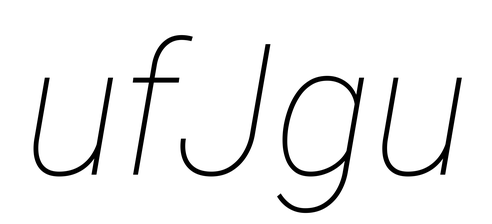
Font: Roboto-Italic_Thin_Italic